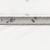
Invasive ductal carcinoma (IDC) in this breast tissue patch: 0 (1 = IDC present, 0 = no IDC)